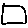
Label: square